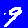
Digit: 9